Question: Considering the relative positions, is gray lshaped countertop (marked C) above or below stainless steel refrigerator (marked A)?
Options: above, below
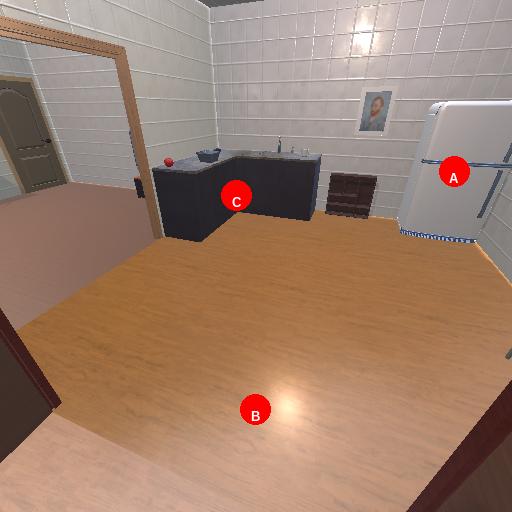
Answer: above